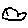
Label: cloud